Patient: sex M, age 46
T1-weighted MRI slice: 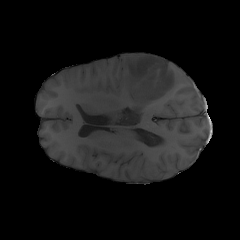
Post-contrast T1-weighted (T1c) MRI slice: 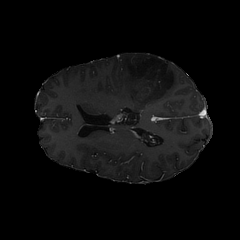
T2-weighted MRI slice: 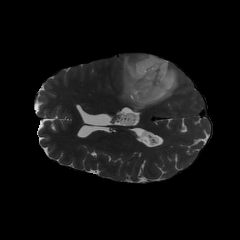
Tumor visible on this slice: yes
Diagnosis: Astrocytoma, IDH-mutant
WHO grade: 3